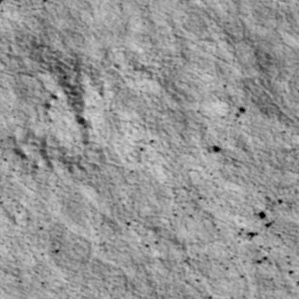
Label: non_frost